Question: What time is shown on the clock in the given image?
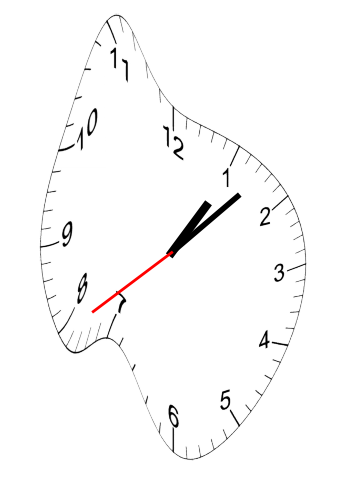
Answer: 01:07:39